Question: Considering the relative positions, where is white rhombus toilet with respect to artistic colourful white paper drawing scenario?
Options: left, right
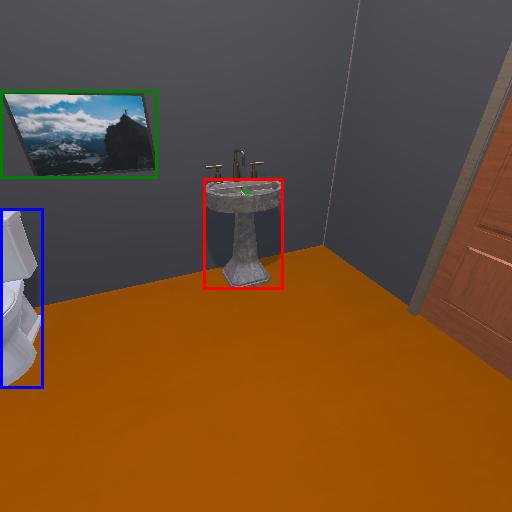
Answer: left